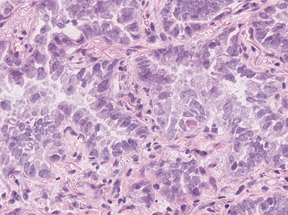
Tumor epithelial tissue: yes
Tumor-associated stroma tissue: yes
Normal tissue: no